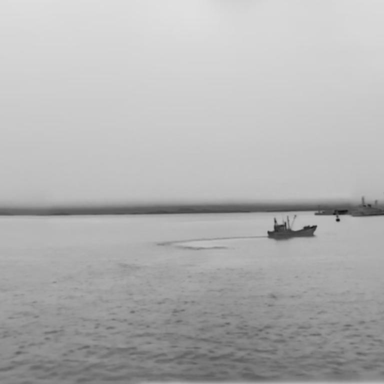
There is a bulk_carrier in the infrared image.